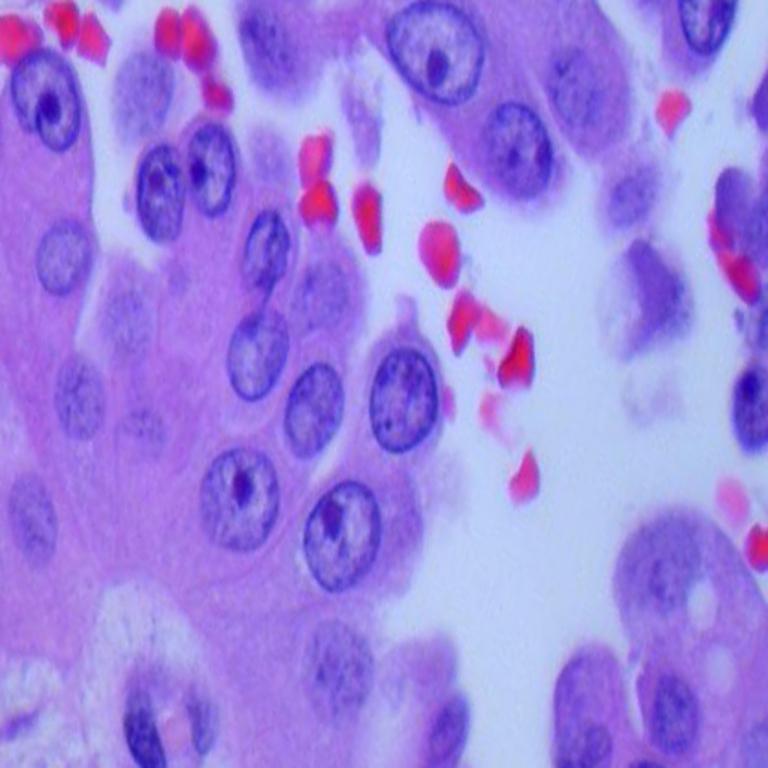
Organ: lung
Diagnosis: adenocarcinomas